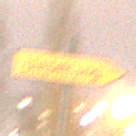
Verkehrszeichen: UmleitungswegweiserRechtsweisend
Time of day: Night
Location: Outdoor (Urban)
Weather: Overcast
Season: Winter
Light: Artificial